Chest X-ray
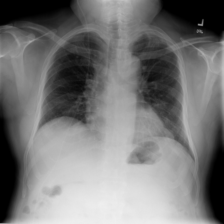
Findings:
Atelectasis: negative
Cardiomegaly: negative
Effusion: negative
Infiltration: negative
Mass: negative
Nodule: negative
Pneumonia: negative
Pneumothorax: negative
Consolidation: negative
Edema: negative
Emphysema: negative
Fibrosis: negative
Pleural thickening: negative
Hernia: negative